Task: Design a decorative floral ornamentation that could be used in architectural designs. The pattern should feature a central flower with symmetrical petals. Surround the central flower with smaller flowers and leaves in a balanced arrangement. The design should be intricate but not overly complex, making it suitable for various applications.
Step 809:
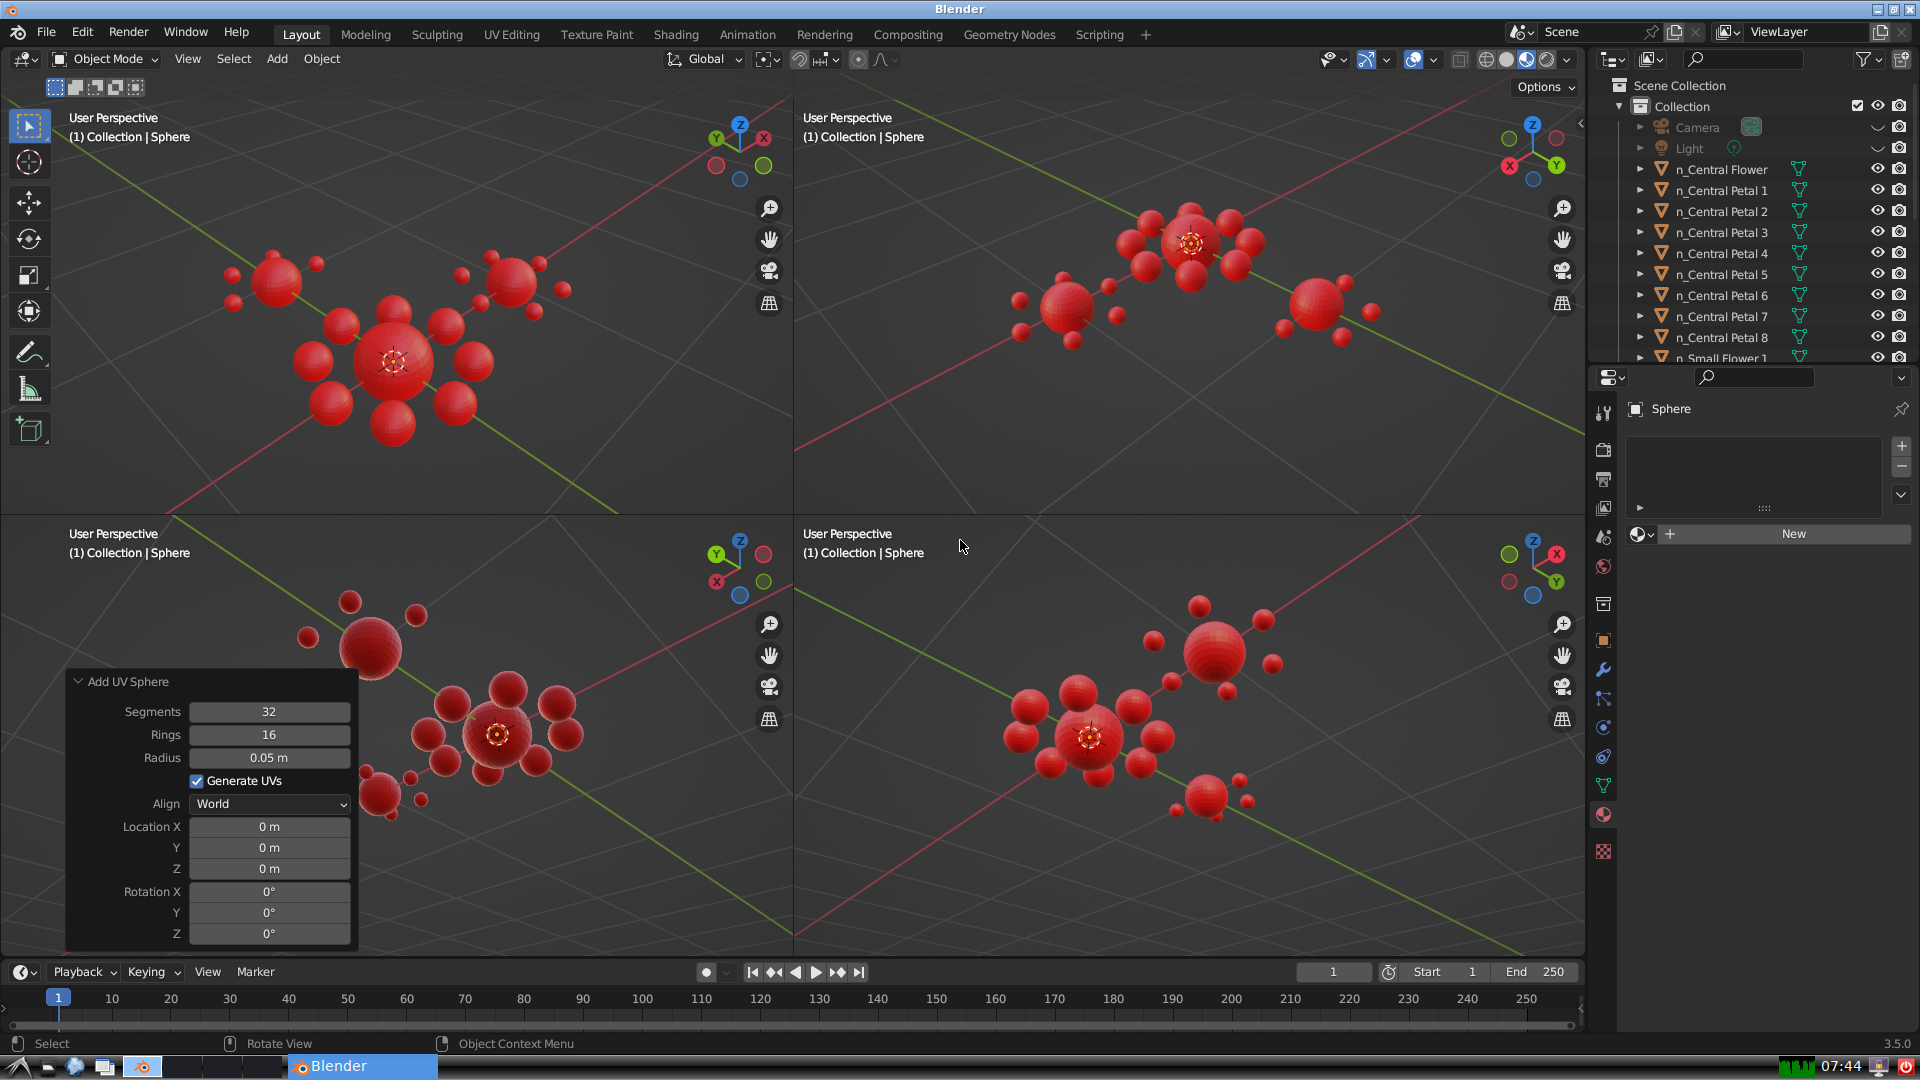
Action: {"key_press": ['Ctrl, Home']}